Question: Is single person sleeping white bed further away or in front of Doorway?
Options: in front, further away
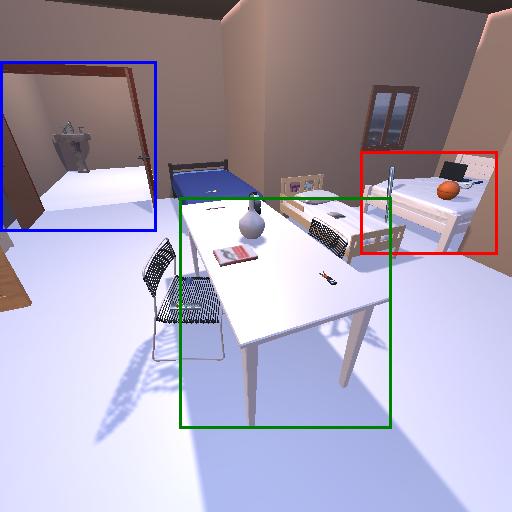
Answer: in front